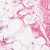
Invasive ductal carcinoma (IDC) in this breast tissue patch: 0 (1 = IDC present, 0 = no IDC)